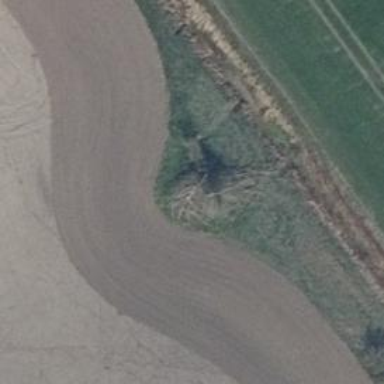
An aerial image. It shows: Deciduous broadleaved tree.